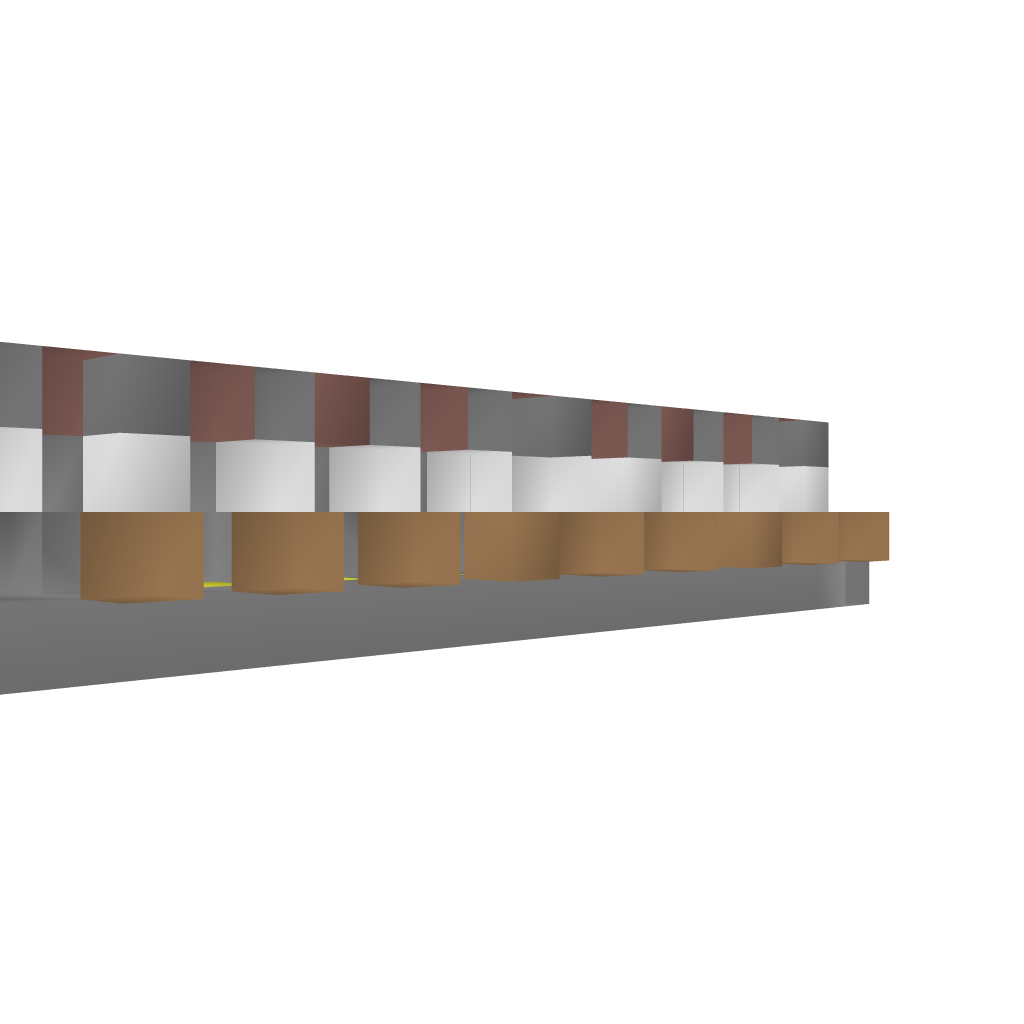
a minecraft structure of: OP Villager Trades bad low quality